Question: Suppose you want to create a parent-child relationship in a table of users that will be the type of zero to one, we want to add further in the same way gender.
'''
public class Gender
{
[Key]
public virtual int GenderID { get; set; }
public virtual string GenderName { get; set; }
public virtual ICollection<UserProfile> UserProfiles { get; set; }
}
'''
and Userprofile
'''
public class UserProfile
{
[Key]
public virtual int UserId { get; set; }
public virtual UserProfile UserParent { get; set; }
public virtual int? ParentUserId { get; set; }
public virtual String UserName { get; set; }
public virtual Gender Gender { get; set; }
public virtual int? GenderID { get; set; }
}
'''
for clarity
'''
modelBuilder.Entity<UserProfile>()
.HasOptional(c => c.UserParent);
// User -> Gender
modelBuilder.Entity<UserProfile>()
.HasOptional(g => g.Gender);
'''

Everything looks good, but at the moment I can not retrieve the data obtained from the Parent UserName.
'''
public IQueryable<UserProfileListViewModel> UserAllVM
{
get
{
var uservm = context.UserProfiles
.Select(l => new UserProfileListViewModel
{
UserId = l.UserId,
UserName = l.UserName,
ParentUserId = l.ParentUserId ?? 0,
//ParentUserName = this.context.UserProfiles.Where(e => e.UserId == l.ParentUserId).FirstOrDefault().UserName ?? "",
ParentUserName = l.UserParent.UserName, **// this way make always null**
GenderID = l.GenderID ?? 0,
GenderName = l.Gender.GenderName ?? "",
});
return uservm;
}
}
'''
Commented out the way now obtains parent UserName. Question is why I can't retrive Parent UserName - I miss sth ?
Tx for help
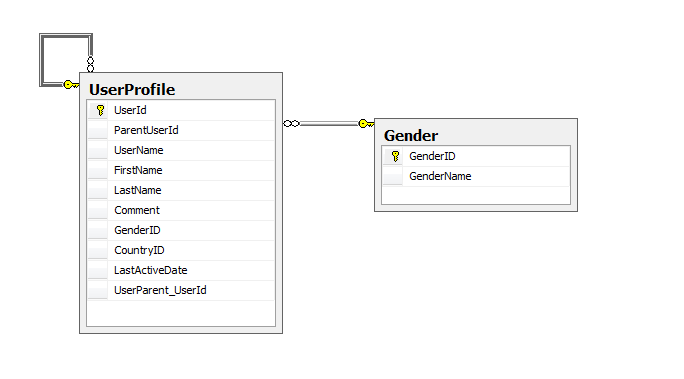
Answer: Your model configuration is incomplete, <URL>.
You can either use the '<URL>
Or you can define the relationship via the Fluent API:
'''
modelBuilder.Entity<UserProfile>()
.HasOptional(u => u.UserParent)
.WithMany()
.AsForeignKey(u => u.ParentUserId)
// User -> Gender
modelBuilder.Entity<UserProfile>()
.HasOptional(u => u.Gender)
.WithMany(g => g.UserProfiles)
.AsForeignKey(u => u.GenderID);
'''